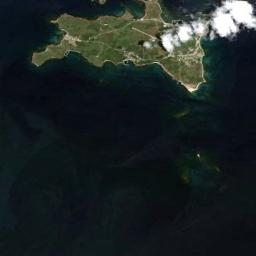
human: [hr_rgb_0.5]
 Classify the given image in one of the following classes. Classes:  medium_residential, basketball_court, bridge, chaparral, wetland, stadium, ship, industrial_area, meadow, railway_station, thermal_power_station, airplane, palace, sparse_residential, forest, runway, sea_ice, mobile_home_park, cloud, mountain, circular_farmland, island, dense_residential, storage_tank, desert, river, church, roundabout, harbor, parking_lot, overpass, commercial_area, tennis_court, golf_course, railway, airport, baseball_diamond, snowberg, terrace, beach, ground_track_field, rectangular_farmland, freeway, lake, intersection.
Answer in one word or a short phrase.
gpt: island